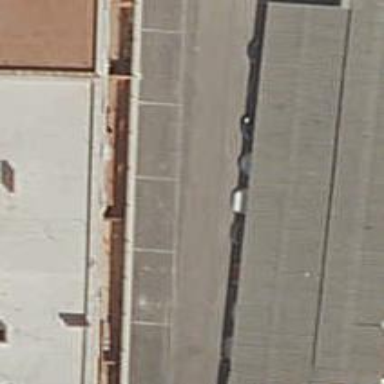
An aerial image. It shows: Carport building.